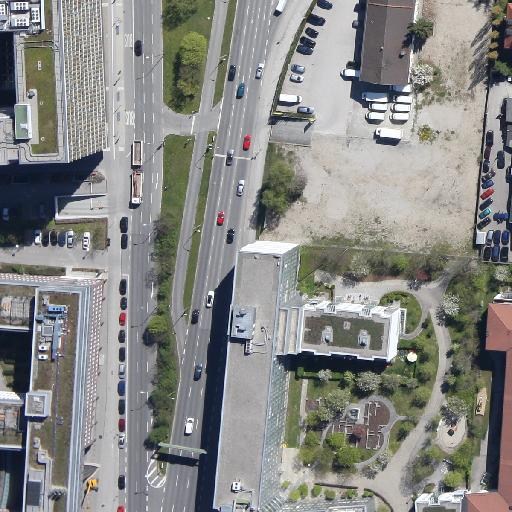
Referring expression: impervious surface